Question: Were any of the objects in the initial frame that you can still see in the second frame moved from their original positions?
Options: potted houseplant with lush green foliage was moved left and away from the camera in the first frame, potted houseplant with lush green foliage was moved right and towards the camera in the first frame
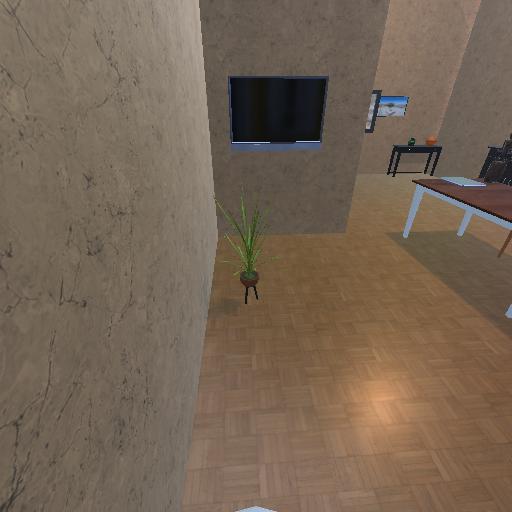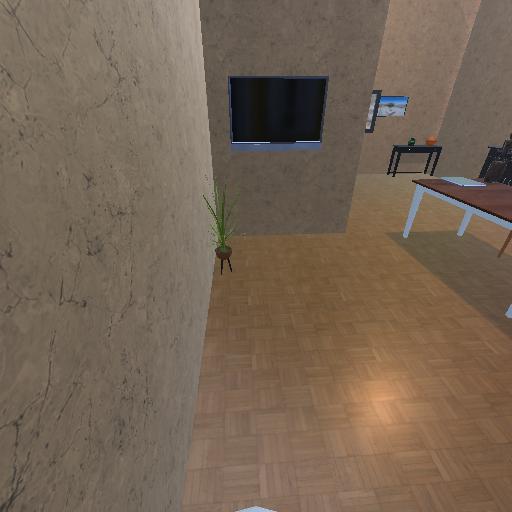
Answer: potted houseplant with lush green foliage was moved left and away from the camera in the first frame